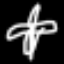
Label: palm tree